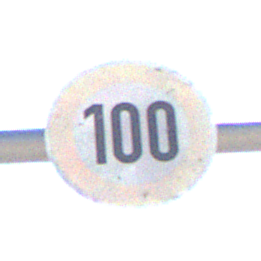
Verkehrszeichen: Geschwindigkeit100
Umgebung: Outdoor, RoadRail
Tageszeit: Midday
Wetter: Clear
Licht: Natural
Jahreszeit: Summer
Kontrast: HighContrast